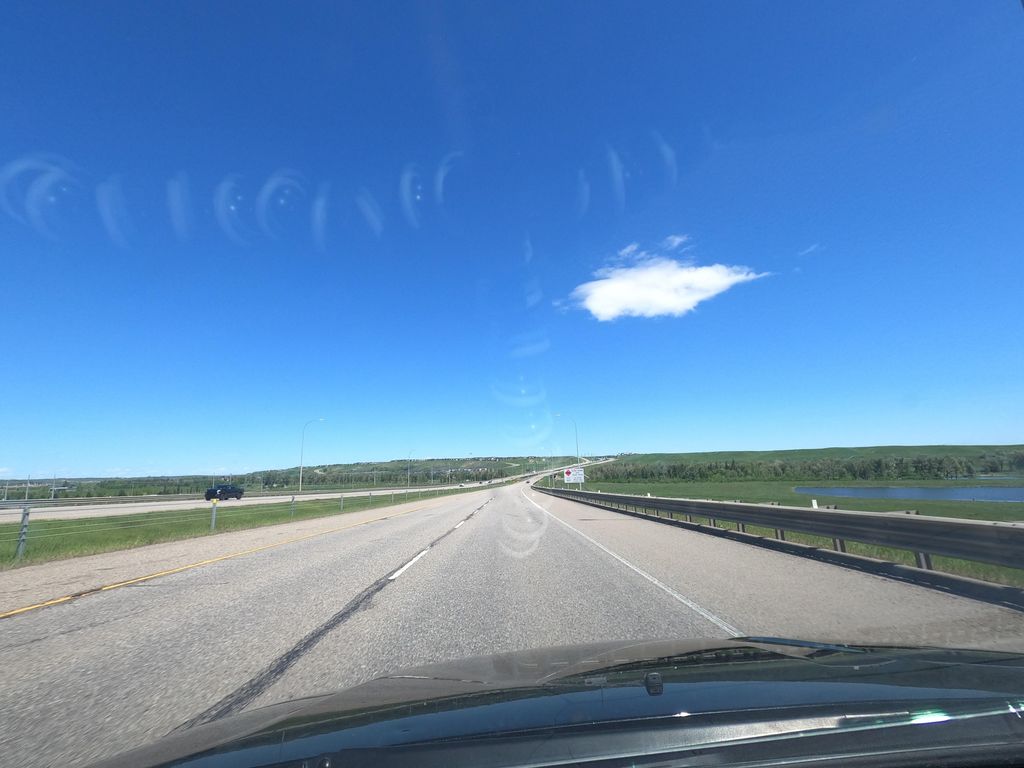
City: calgary